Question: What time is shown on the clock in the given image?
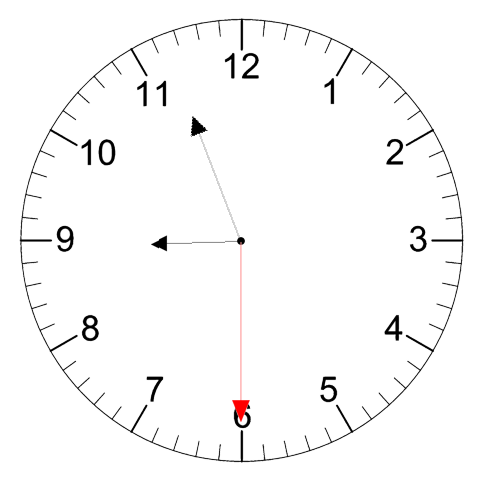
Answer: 08:56:30